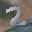
Label: 2